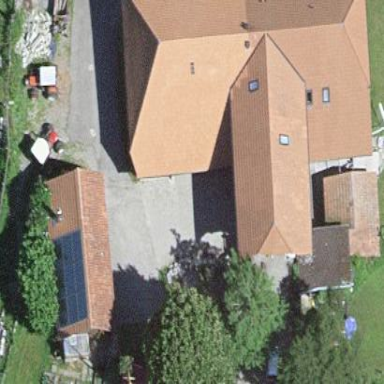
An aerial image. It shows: Farm building.